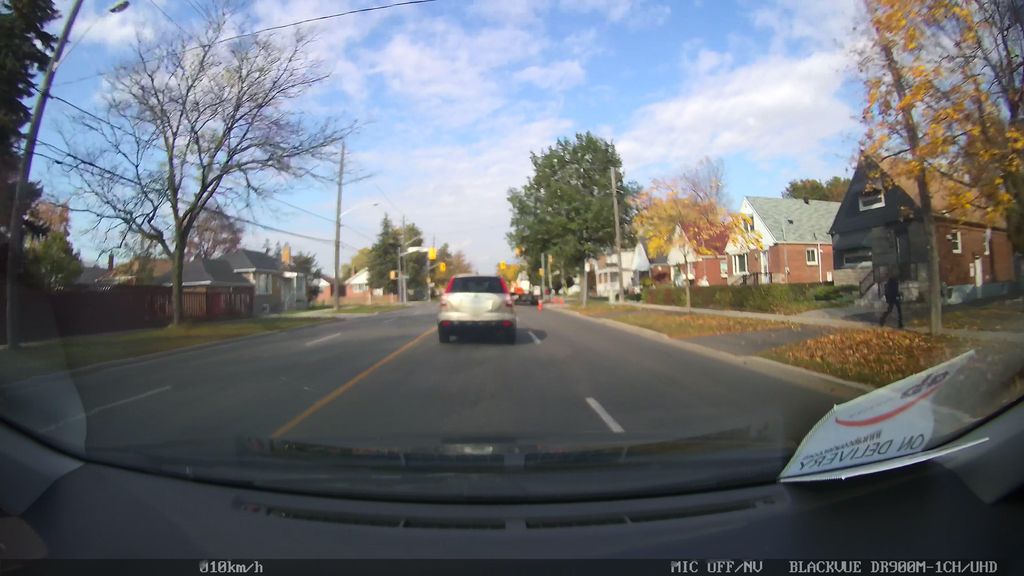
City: toronto